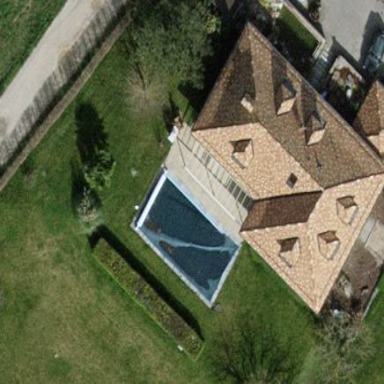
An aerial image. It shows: Swimming pool located in leisure land.